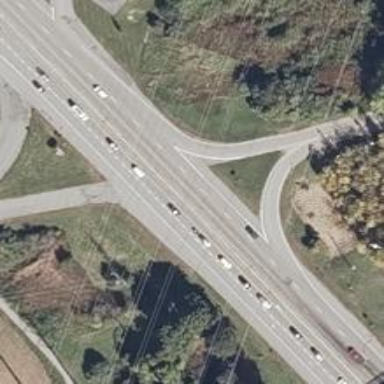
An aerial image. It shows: Trunk link road with asphalt surface.